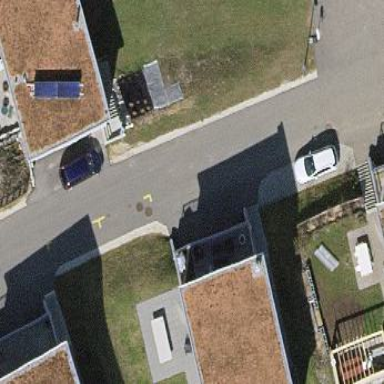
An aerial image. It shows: Simple and straightforward house.